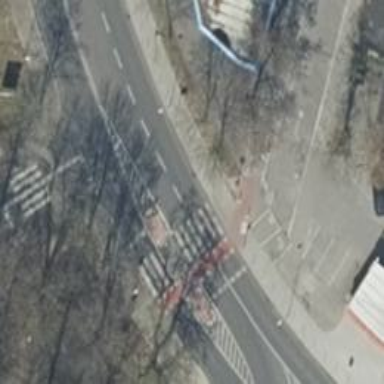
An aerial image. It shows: Uncontrolled crossing with pedestrian island.